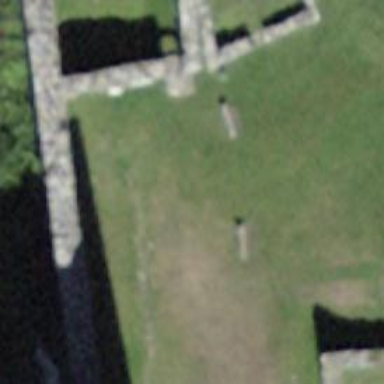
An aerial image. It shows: Bench for seating.